Aerial crown-view tile of a tropical tree (Barro Colorado Island, Panama), acquired 20250217:
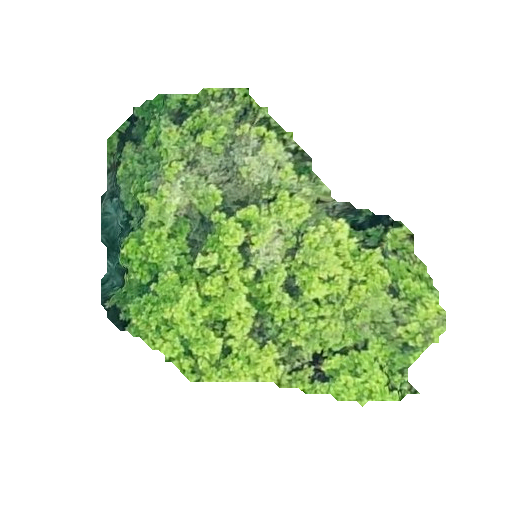
Species: Anacardium excelsum
GBIF accepted scientific name: Anacardium excelsum
Crown area: 109.579 m²